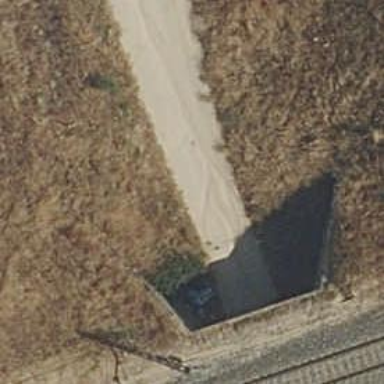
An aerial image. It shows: Paved track road with tunnel.